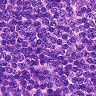
Metastatic tissue present: no